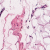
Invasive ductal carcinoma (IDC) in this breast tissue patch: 0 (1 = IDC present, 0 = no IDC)